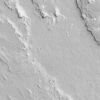
Atmospheric dust classification: not_dusty